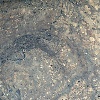
Label: land